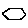
Label: hexagon